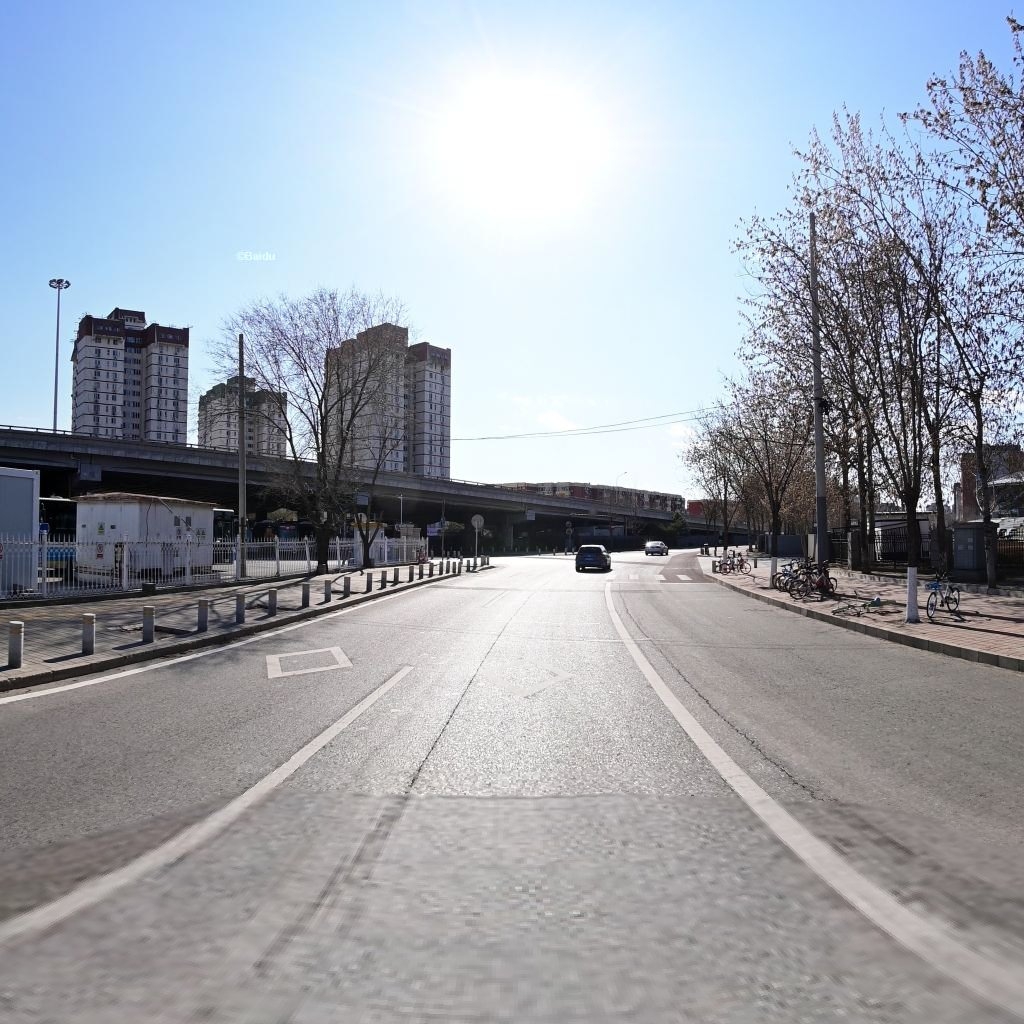
Region: Chaoyang
Road damage annotations: longitudinal crack, longitudinal crack